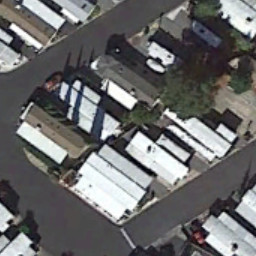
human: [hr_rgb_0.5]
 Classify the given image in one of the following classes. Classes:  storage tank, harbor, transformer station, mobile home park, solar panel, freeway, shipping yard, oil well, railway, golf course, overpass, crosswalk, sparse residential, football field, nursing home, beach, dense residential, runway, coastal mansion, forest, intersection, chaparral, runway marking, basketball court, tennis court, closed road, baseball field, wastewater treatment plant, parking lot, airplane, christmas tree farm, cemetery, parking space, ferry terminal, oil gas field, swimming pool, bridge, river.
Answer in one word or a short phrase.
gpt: mobile home park